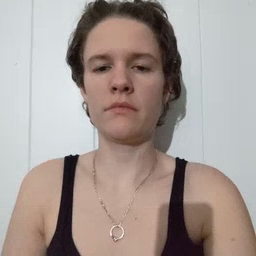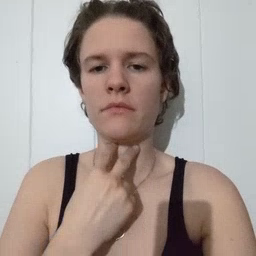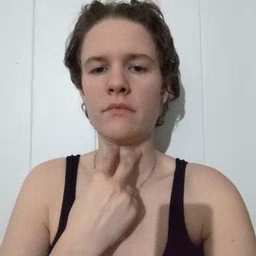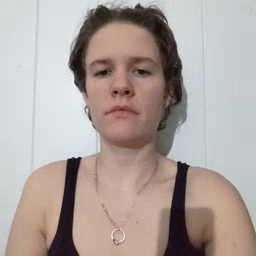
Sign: stuck